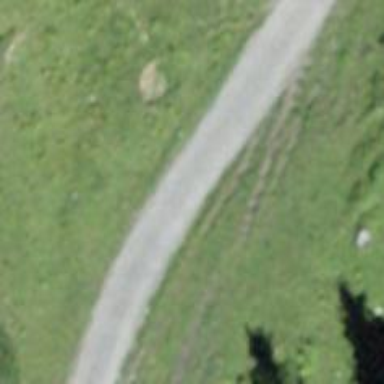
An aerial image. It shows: Paved track with Grade 1 surface.